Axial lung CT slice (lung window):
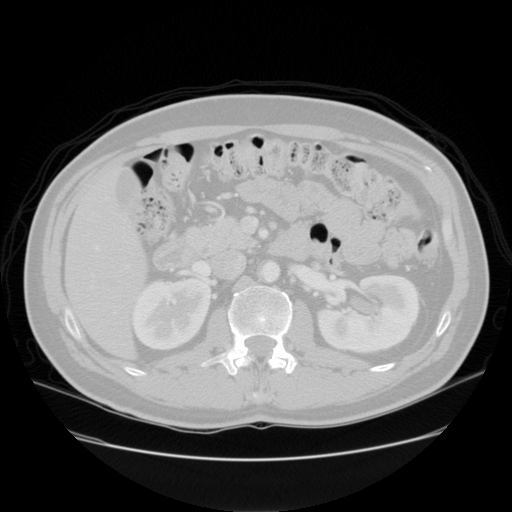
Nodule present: no